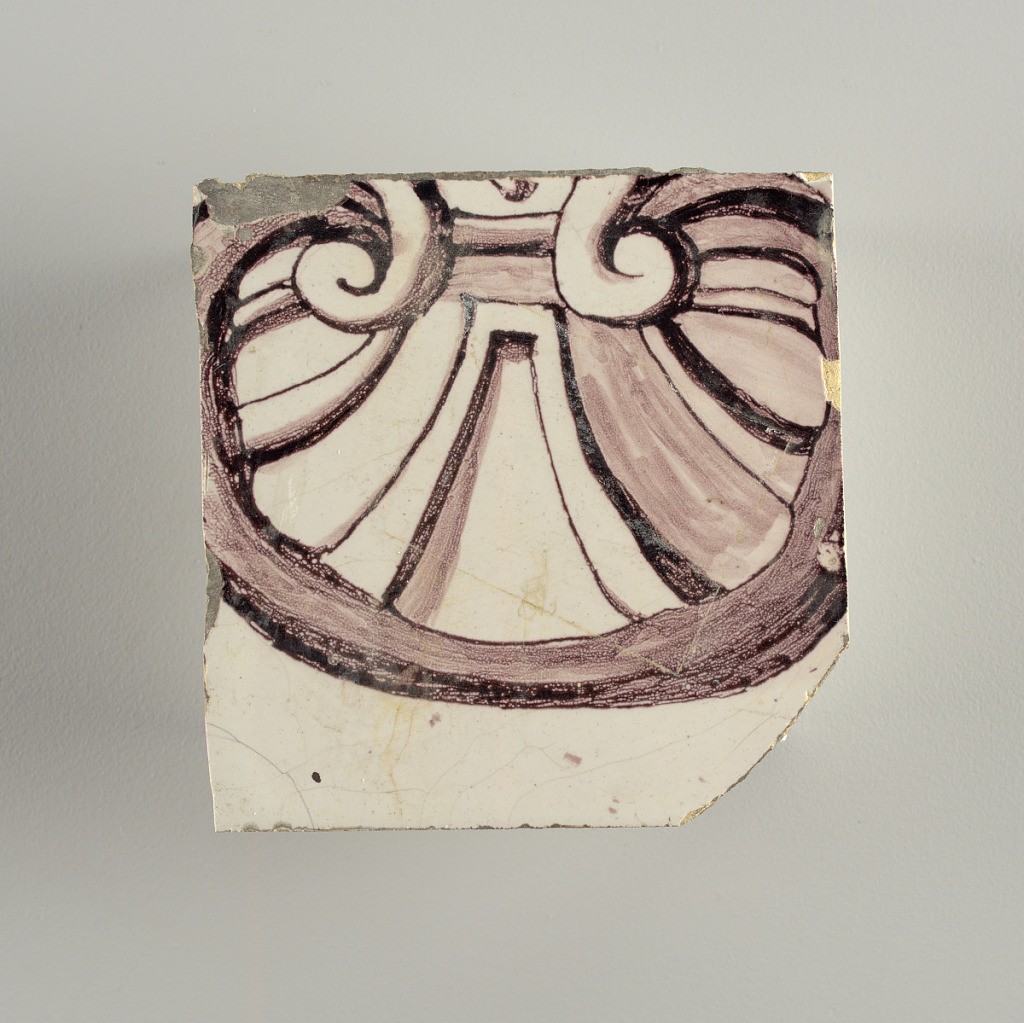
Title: Wall facing
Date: ca. 1725
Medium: tin-glazed earthenware, underglaze
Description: Running design for a frieze or a dado, composed of scrolls of foliage and strapwork, and four repeating motifs--a seated woman in a small upright oval medallion, a putto seated on a rocailled base, and strapwork in axial pattern.  The various panels, A to F, show various repeats of the same design, all being five tiles high and a varying number of tiles wide.